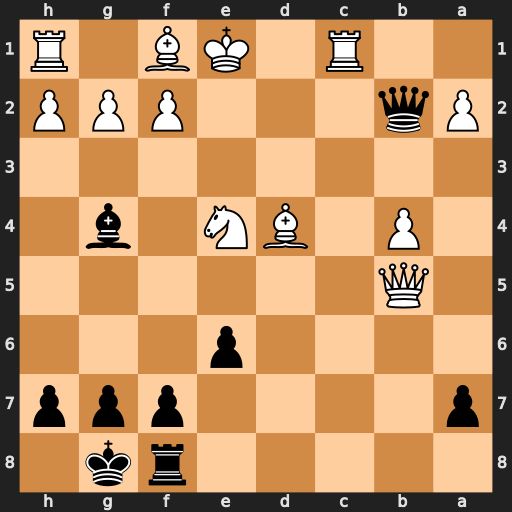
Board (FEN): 5rk1/p4ppp/4p3/1Q6/1P1BN1b1/8/Pq3PPP/2R1KB1R
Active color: b
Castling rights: K
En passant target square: -
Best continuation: Qxc1#